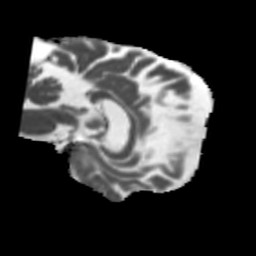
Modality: MD
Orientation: sagittal
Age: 73
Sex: female
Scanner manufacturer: siemens
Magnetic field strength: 3 T
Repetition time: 5.47 s
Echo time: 0.0854 s